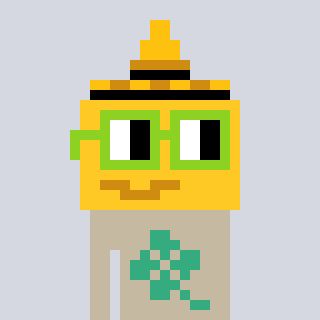
a pixel art character with square light green glasses, a mustard-shaped head and a bege-colored body on a cool background